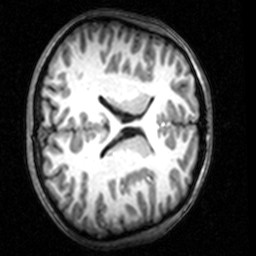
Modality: T1w
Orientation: axial